Question: I want to put 4 divs: 2 per line, side by side. Like the below image. Here's what I tried so far:
'''
<div style="width: 800px;">
<div style="float: left; width: 200px;">aaaa</div>
<div style="float: left; width: 200px;">bbbb</div>
<div style="float: left; width: 200px;">cccc</div>
<div style="float: left; width: 200px;">dddd</div>
<br style="clear: left;" />
</div>
'''
This does align them side by side, but on the same line.
Image:

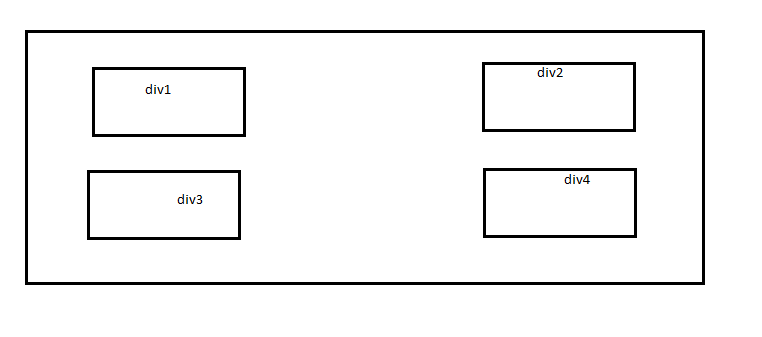
Answer: Try this:
'''
<div style="width: 800px;">
<div style="float: left; width: 200px;">aaaa</div>
<div style="float: left; width: 200px;">bbbb</div>
<br style="clear: left;" />
<div style="float: left; width: 200px;">cccc</div>
<div style="float: left; width: 200px;">dddd</div>
<br style="clear: left;" />
</div>
'''